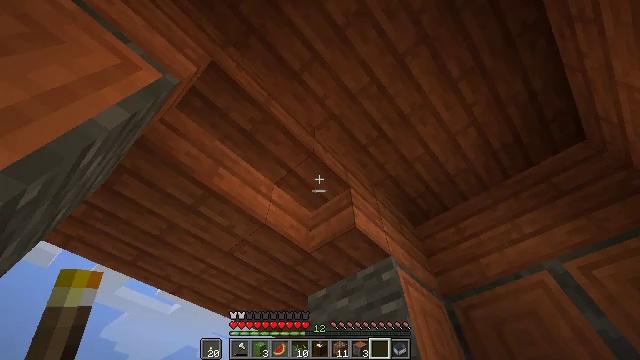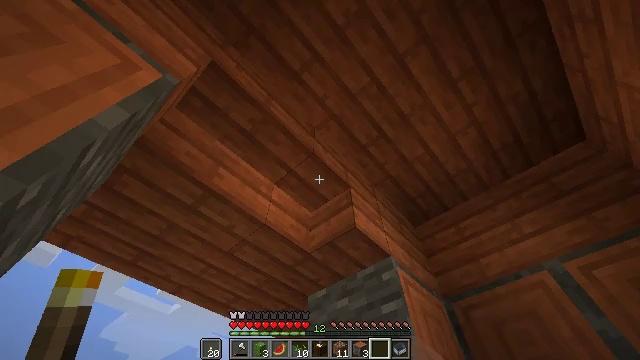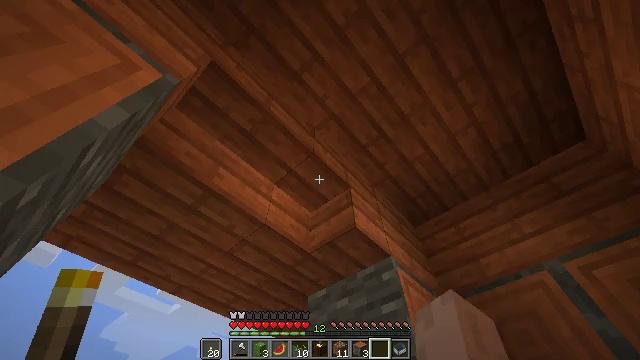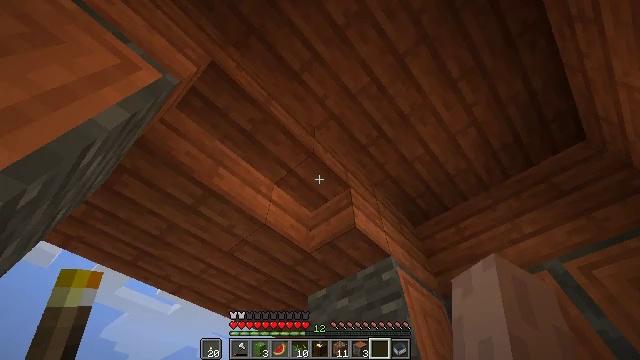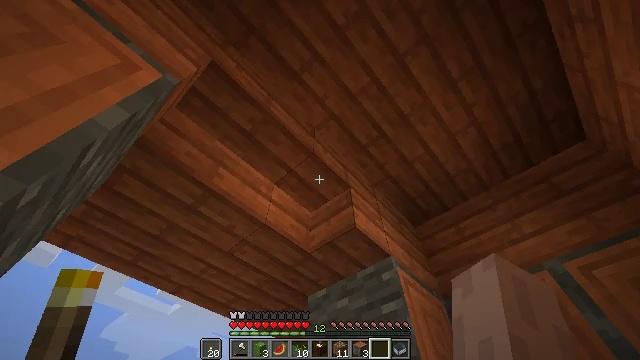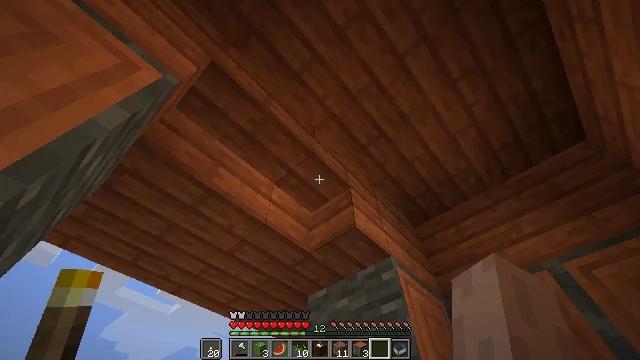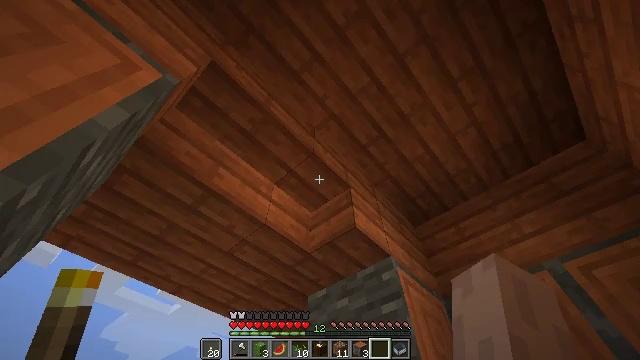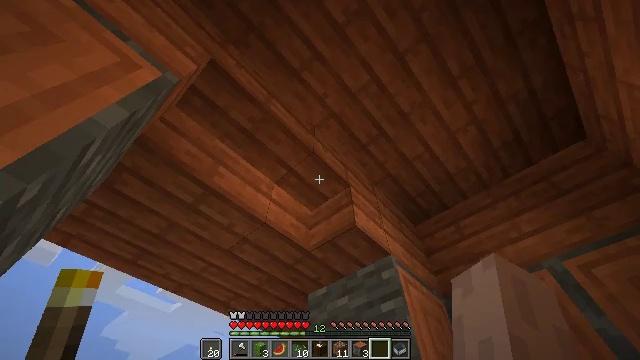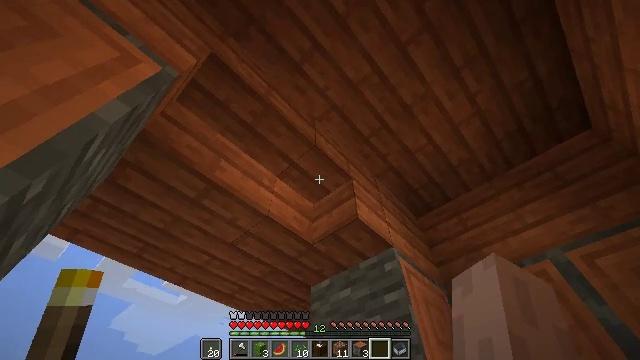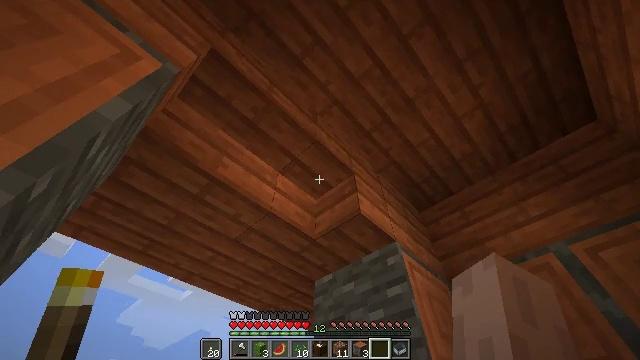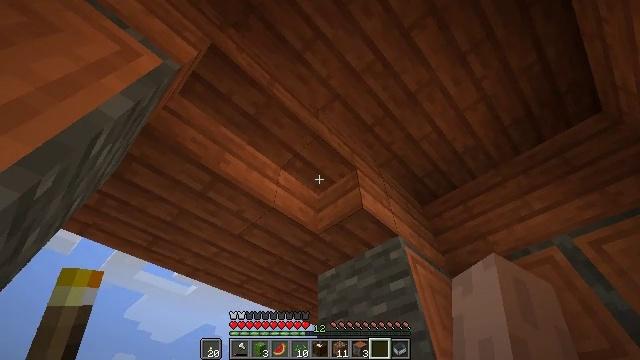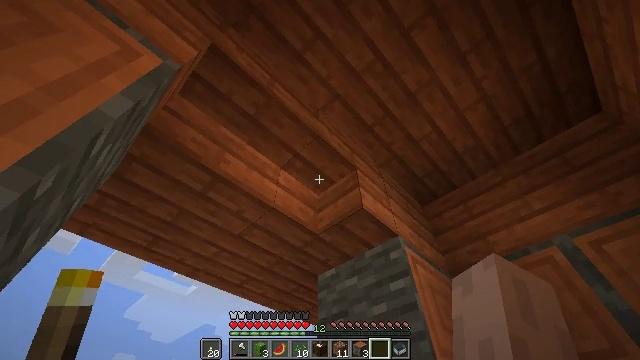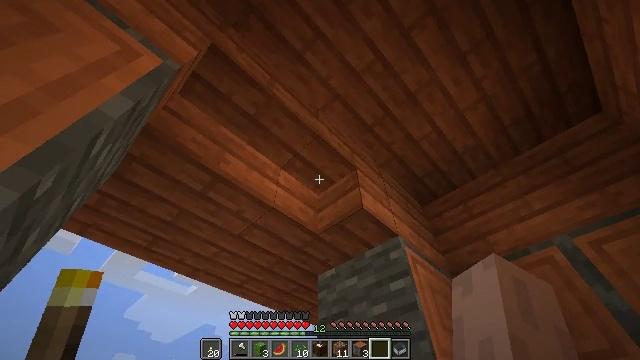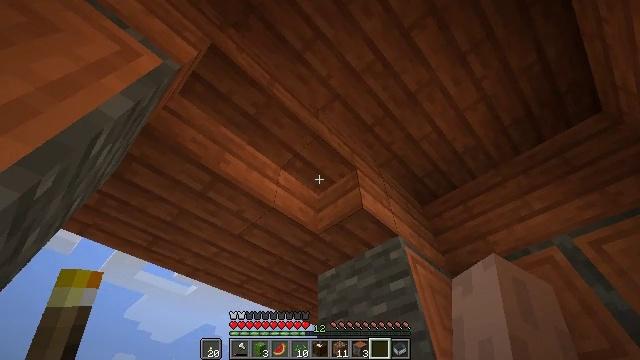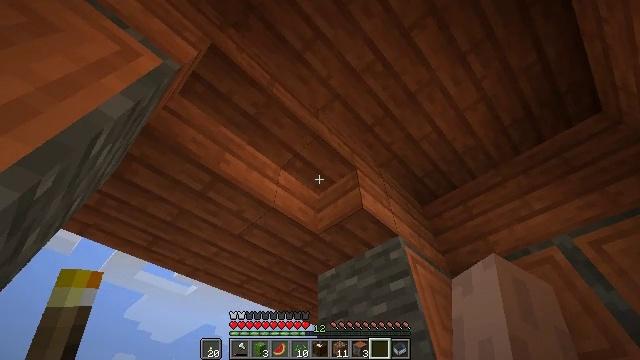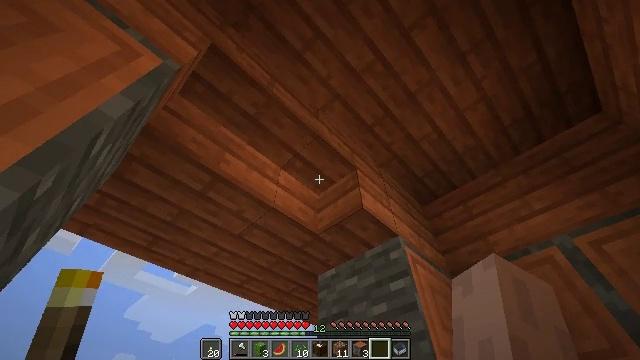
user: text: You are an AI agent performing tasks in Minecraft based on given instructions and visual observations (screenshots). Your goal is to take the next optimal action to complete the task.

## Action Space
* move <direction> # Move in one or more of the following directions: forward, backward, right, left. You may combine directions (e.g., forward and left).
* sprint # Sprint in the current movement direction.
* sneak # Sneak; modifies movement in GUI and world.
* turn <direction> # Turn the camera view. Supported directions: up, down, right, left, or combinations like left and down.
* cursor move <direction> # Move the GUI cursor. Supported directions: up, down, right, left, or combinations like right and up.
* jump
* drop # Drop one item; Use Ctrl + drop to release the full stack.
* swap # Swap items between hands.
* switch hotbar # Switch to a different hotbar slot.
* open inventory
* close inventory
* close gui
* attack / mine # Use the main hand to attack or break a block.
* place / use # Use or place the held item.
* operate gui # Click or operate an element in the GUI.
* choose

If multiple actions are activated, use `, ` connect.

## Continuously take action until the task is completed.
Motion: motion action
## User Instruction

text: Remove the acacia stairs from the structure.
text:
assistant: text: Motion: no_op
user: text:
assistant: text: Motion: no_op
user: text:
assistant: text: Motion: no_op
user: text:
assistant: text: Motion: no_op
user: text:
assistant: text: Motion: no_op
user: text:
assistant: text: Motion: no_op
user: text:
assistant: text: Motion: no_op
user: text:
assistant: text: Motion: turn down
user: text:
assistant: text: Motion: turn down
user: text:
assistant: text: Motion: turn down
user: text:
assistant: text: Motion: no_op
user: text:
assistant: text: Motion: no_op
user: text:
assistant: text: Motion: no_op
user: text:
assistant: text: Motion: no_op
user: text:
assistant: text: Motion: no_op
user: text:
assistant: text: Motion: no_op
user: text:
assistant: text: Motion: no_op
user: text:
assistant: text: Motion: no_op
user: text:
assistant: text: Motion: no_op
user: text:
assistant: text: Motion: no_op
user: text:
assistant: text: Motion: no_op
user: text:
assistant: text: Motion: no_op
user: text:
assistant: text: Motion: no_op
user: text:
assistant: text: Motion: turn left and down
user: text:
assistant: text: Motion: turn left and down
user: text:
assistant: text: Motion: turn right
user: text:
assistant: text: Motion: no_op
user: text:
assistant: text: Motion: no_op
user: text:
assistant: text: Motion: no_op
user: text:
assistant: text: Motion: no_op